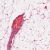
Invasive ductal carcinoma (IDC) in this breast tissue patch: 0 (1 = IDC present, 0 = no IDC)